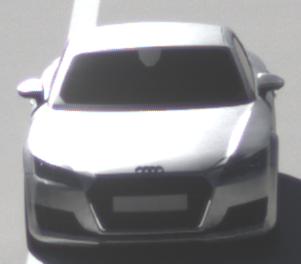
Make: Audi
Model: TT Coupé 1.8 TFSI
Detailed model: TT (8S) Coupé
Model produced from: 2015/08
Model produced until: 2018/06
Doors: 3
Color: white
Road condition: dry road
Daytime: midday
Contrast: high contrast